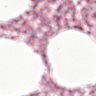
Metastatic tissue present: no